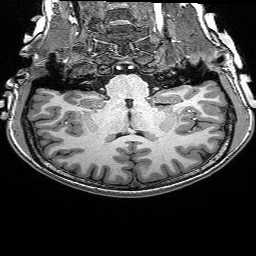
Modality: T1w
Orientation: sagittal